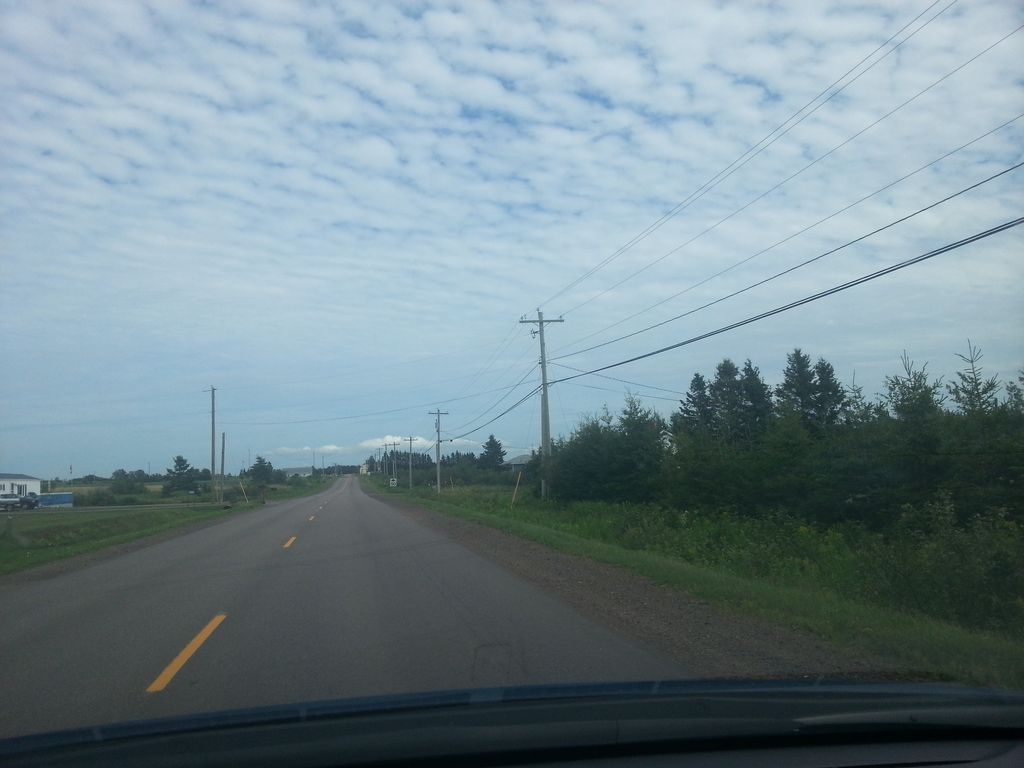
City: charlottetown